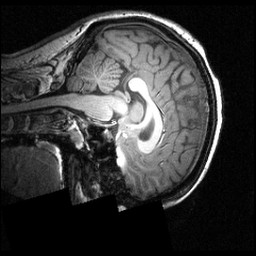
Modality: T1w
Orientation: sagittal
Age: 24
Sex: female
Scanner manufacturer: siemens
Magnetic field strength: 3.951 T
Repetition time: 1.5 s
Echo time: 0.00335 s